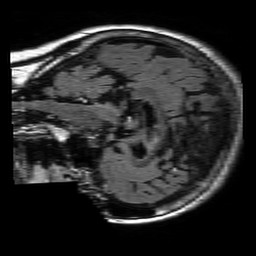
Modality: FLAIR
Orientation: sagittal
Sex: female
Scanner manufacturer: philips
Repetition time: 11 s
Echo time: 0.125 s